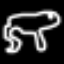
Label: frog